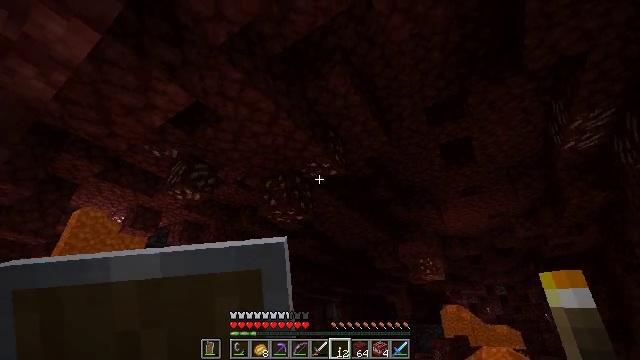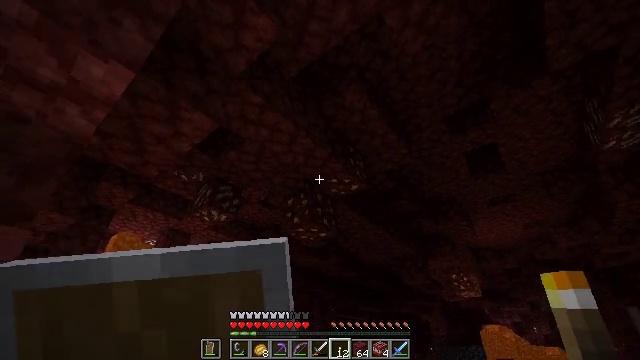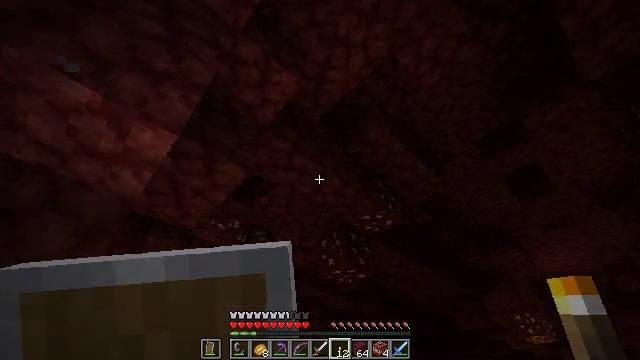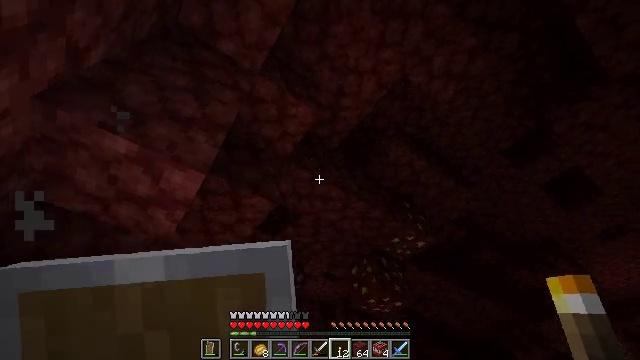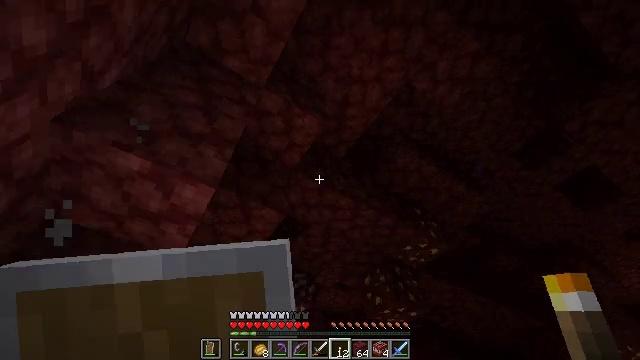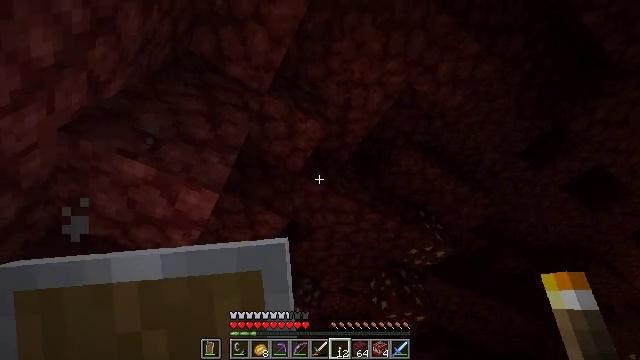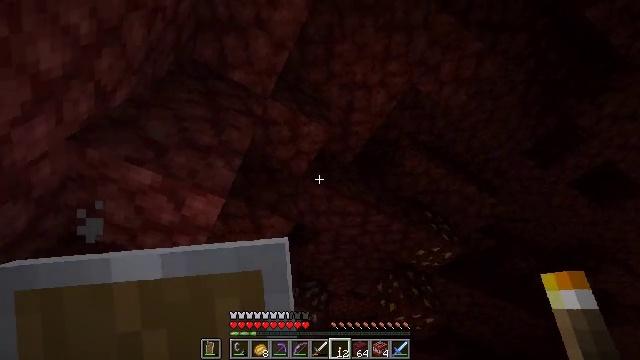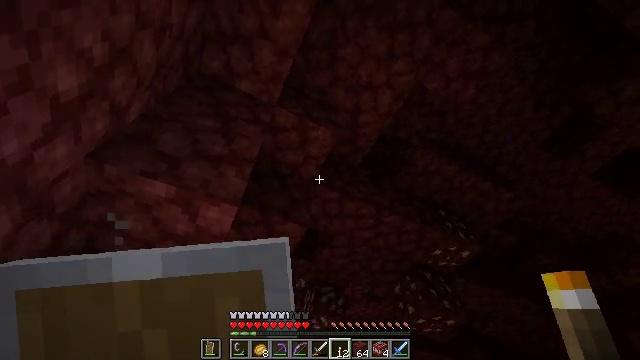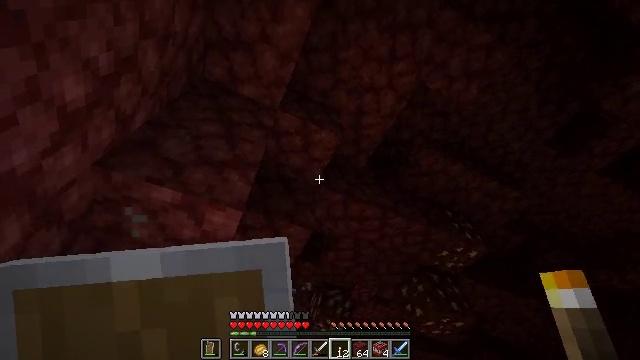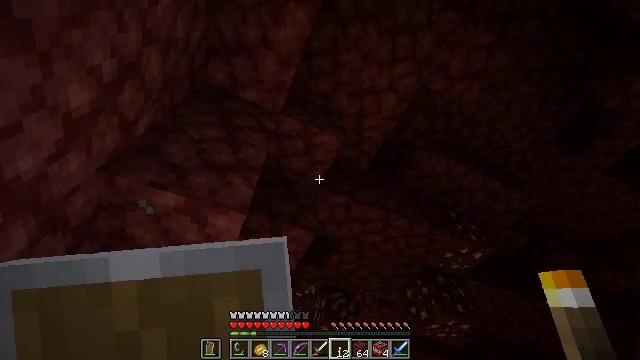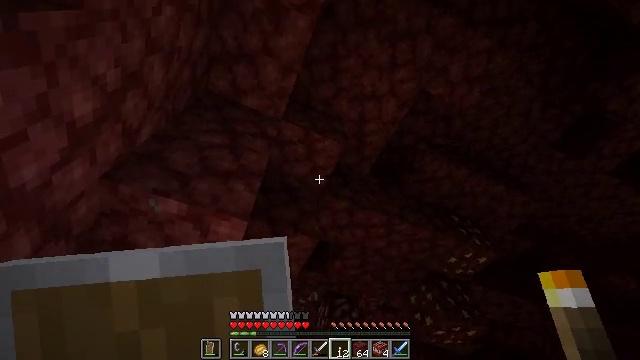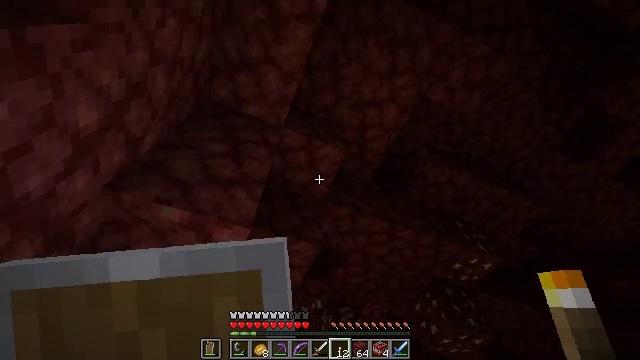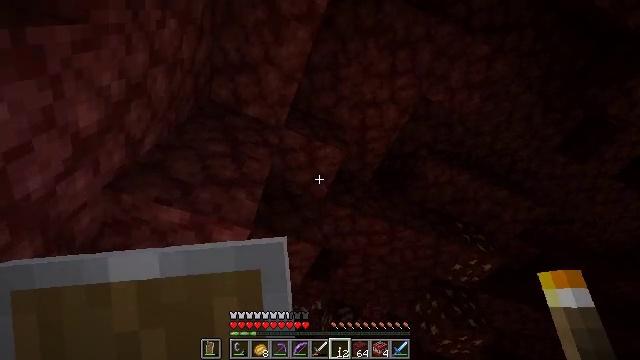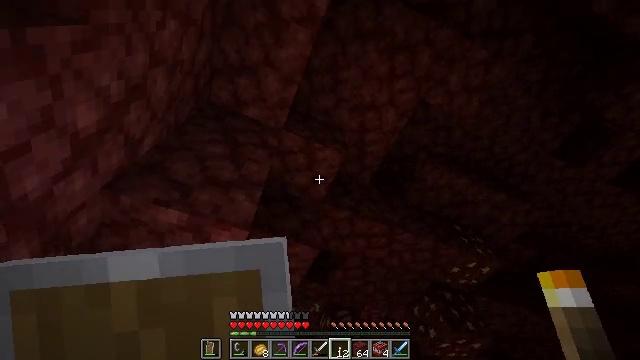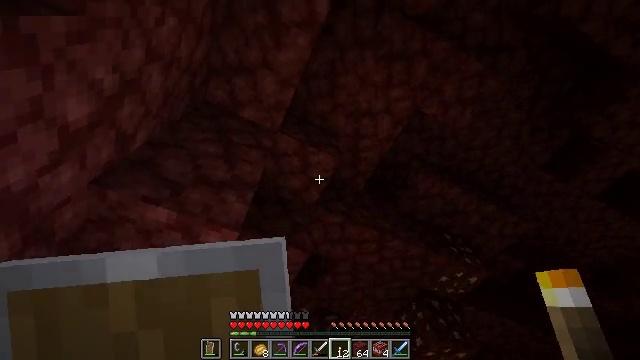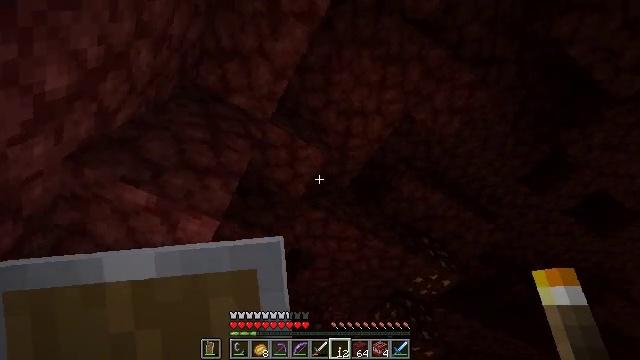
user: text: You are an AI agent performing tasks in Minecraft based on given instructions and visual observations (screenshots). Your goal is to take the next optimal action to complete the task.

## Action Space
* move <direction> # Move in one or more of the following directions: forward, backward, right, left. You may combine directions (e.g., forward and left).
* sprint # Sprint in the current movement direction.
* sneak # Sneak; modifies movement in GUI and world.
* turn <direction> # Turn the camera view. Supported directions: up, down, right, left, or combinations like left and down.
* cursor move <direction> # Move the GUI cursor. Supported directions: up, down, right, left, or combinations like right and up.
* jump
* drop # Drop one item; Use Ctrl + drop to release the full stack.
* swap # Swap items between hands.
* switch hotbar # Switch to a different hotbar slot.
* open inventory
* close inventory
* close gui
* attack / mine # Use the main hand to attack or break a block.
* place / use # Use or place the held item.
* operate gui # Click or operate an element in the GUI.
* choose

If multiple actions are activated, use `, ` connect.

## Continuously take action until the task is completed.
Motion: motion action
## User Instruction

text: Collect ancient debris for Netherite crafting.
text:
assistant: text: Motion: turn left and up
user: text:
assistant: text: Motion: turn left and up
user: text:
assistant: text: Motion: turn left and up
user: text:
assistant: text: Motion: turn left and up
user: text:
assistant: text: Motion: turn left
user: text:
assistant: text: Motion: turn left
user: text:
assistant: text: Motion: turn left
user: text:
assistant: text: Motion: turn left
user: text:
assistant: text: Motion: no_op
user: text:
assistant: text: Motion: turn up
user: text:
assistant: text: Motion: turn up
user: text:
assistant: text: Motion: no_op
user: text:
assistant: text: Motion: no_op
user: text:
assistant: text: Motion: turn right
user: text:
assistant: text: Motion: turn right and down
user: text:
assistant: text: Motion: turn right and down
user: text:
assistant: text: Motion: turn right and down
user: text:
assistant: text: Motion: turn right and down
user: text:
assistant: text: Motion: no_op
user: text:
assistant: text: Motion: no_op
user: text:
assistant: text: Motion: no_op
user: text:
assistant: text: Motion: no_op
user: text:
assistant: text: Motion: no_op
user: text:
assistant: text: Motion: no_op
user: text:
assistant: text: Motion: turn left
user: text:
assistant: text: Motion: turn left
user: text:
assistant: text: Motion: no_op
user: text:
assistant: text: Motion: no_op
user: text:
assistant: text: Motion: no_op
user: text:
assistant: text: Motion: no_op